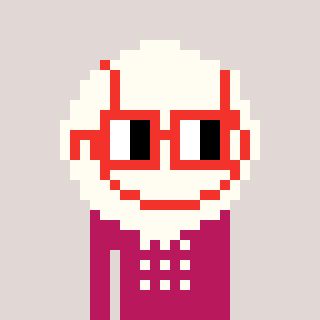
a pixel art character with square red glasses, a baseball ball-shaped head and a darkpink-colored body on a warm background